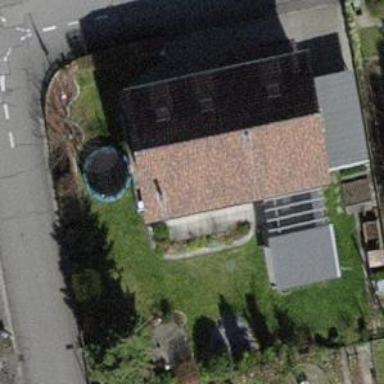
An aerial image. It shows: Building with tile roof.